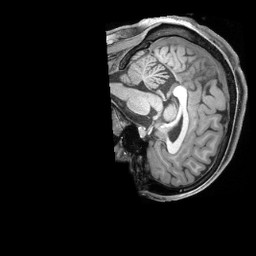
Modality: T1w
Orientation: sagittal
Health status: healthy
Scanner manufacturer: siemens
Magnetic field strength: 3 T
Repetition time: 2.4 s
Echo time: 0.00201 s